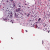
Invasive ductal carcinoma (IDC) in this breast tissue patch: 1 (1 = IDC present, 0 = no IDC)